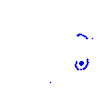
Particle: electron